Question: When my application start shows a white square. How can i remove/delete this?

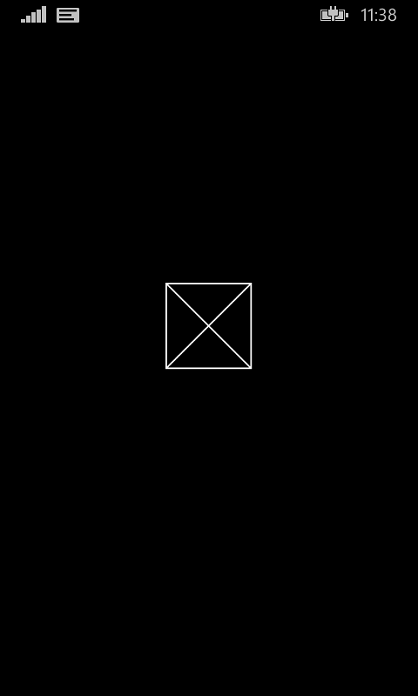
Answer: In file, clear out the splashscreen.